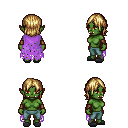
a pixel art fantasy rpg character, female body template, orc, green skin, maroon tattered cape, teal pants, blonde long bangs hairstyle, leather bracers, gray slippers, four views (front, back, left, right), 2x2 character sprite sheet, small pixel art, hard edges, no anti-aliasing